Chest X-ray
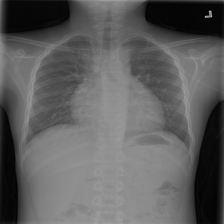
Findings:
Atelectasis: negative
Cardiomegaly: positive
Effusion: negative
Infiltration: negative
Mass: negative
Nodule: negative
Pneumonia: negative
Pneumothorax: negative
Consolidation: negative
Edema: negative
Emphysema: negative
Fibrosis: negative
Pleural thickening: negative
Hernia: negative